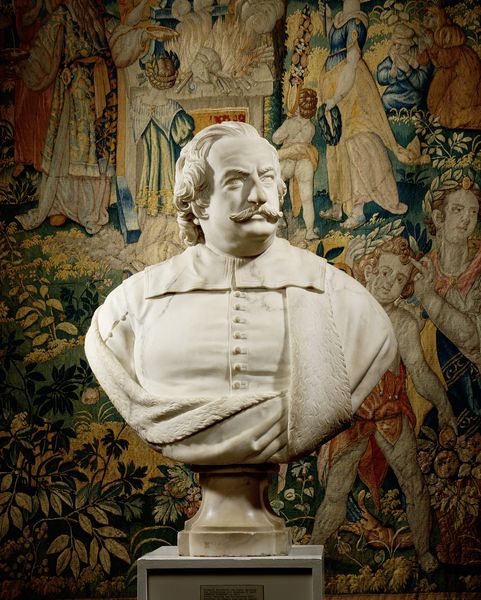
Titel: Pieter Spiering (?-1652)
Künstler: François Dieussart
Standort: Amsterdam
Institution: Rijksmuseum
Schlagwörter: mann, weiß, marmor, teppich, bart, kragen, sockel, tapete, gobelin, büste, knöpfe, history, schnauzer, seriousness, arroganz